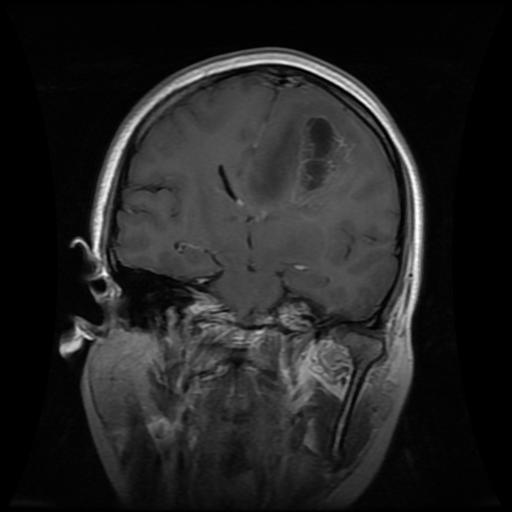
Label: glioma